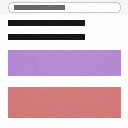
Screen state: on